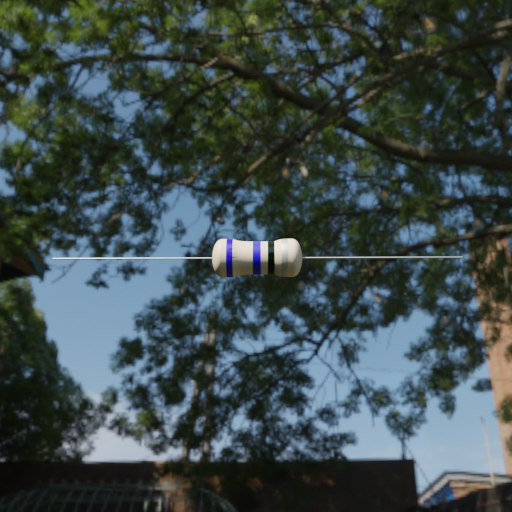
Resistor colour bands (in order): blue, blue, black, silver